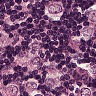
Metastatic tissue present: yes